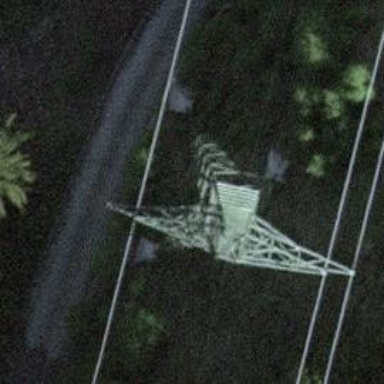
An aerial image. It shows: Power tower.